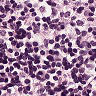
Metastatic tissue present: no